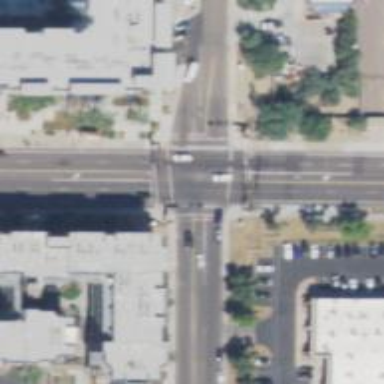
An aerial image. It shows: Solid stop line on the road.